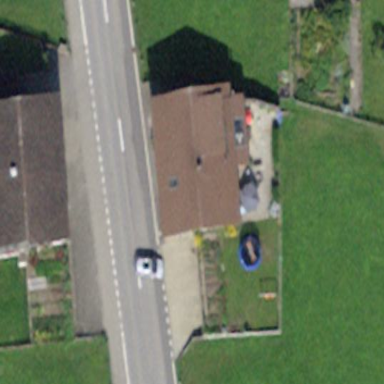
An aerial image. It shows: Simple and straightforward house.